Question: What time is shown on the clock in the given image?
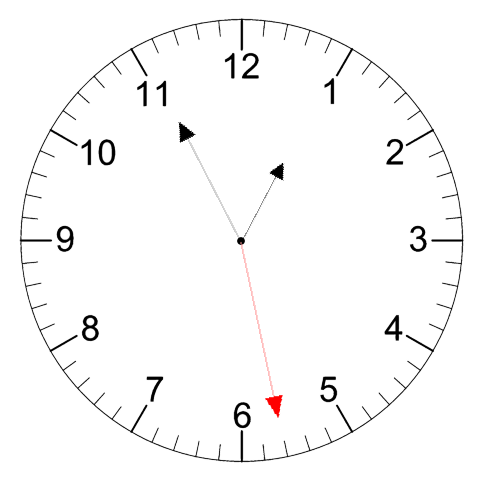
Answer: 12:55:28